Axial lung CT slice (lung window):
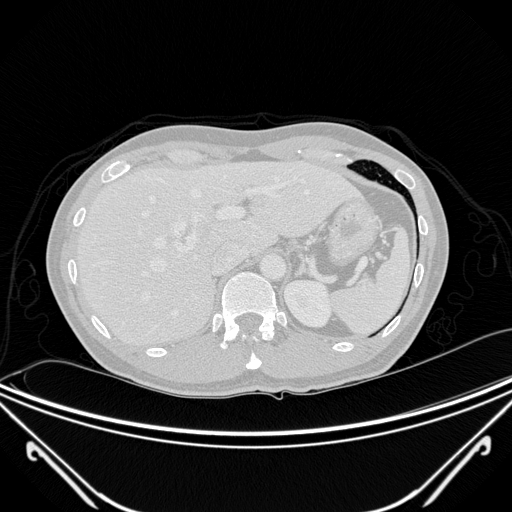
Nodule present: no